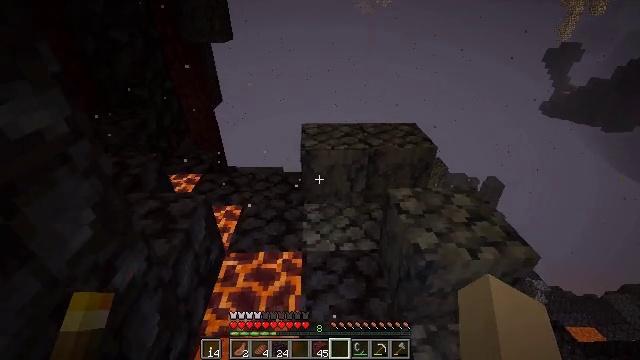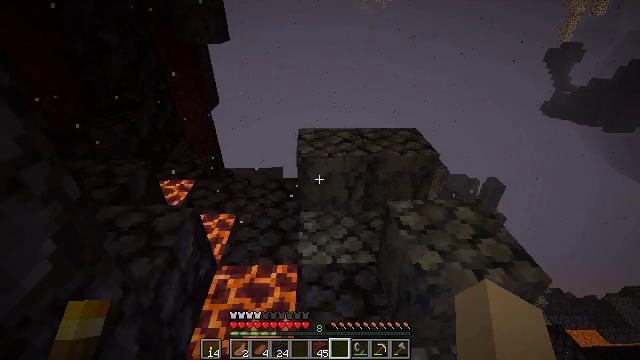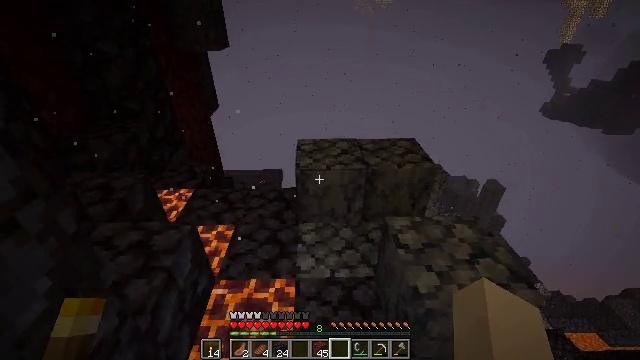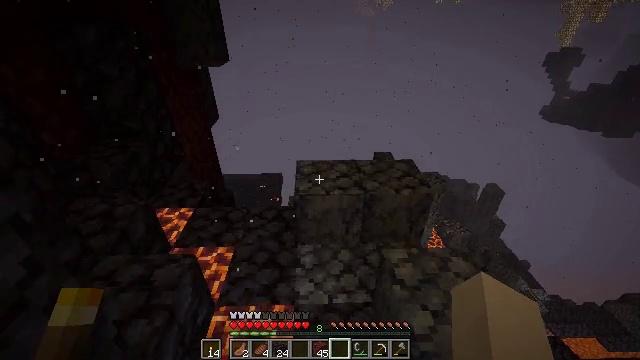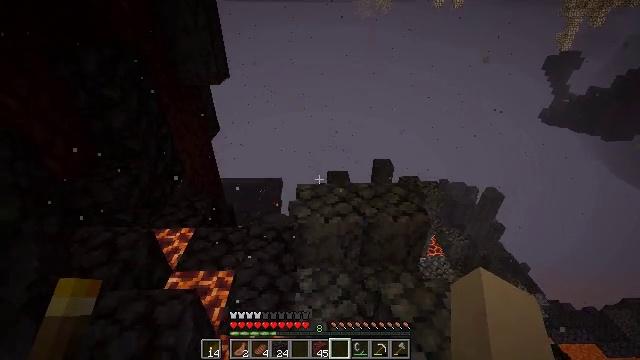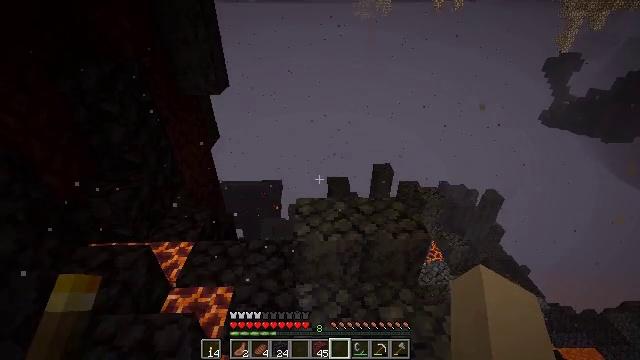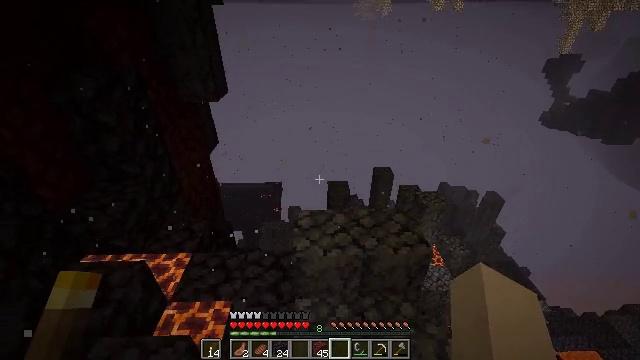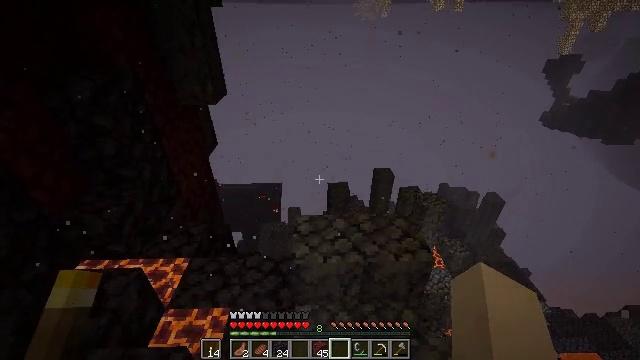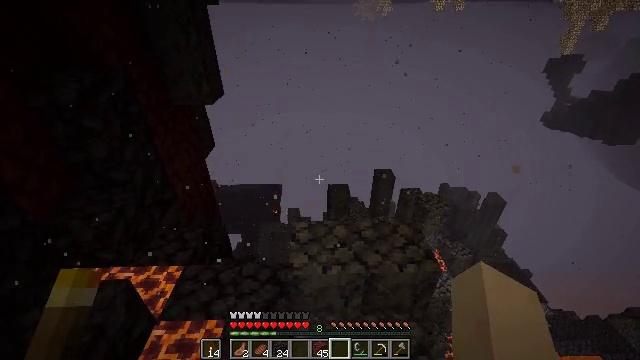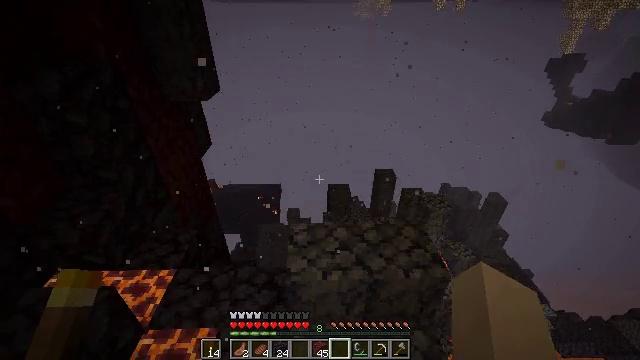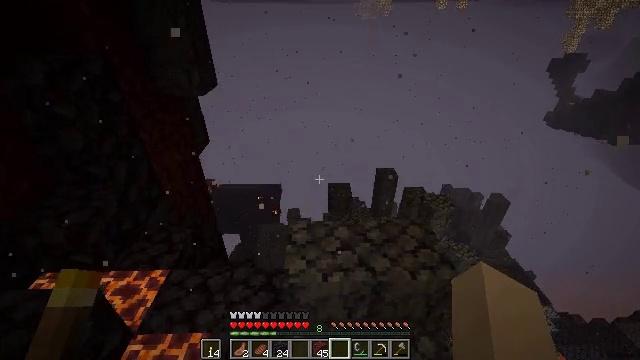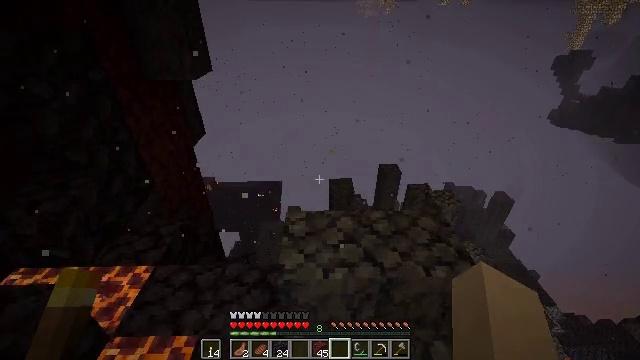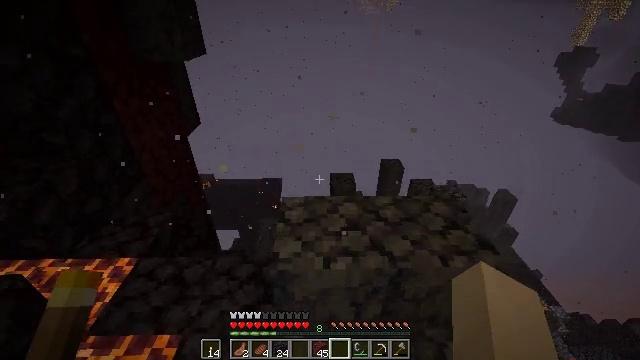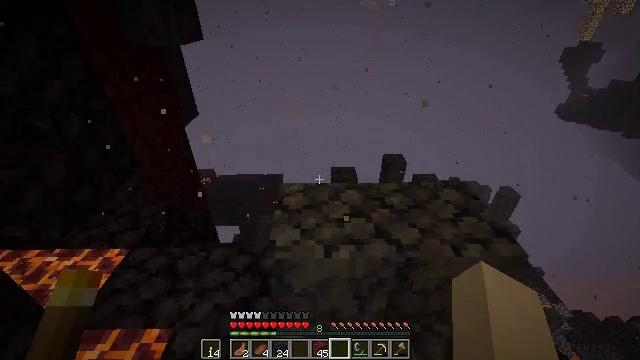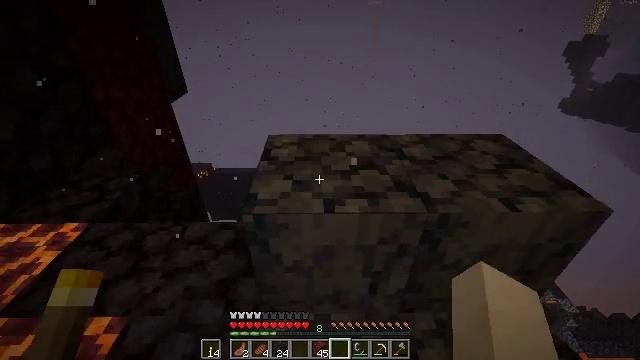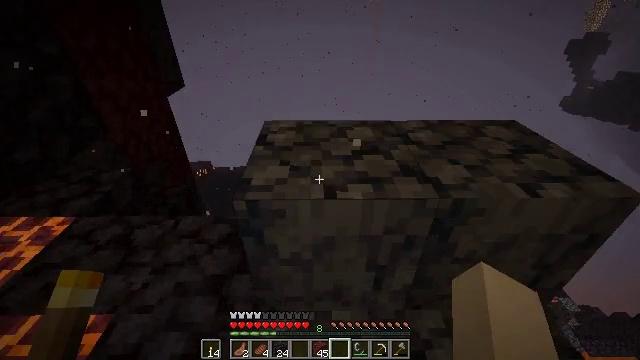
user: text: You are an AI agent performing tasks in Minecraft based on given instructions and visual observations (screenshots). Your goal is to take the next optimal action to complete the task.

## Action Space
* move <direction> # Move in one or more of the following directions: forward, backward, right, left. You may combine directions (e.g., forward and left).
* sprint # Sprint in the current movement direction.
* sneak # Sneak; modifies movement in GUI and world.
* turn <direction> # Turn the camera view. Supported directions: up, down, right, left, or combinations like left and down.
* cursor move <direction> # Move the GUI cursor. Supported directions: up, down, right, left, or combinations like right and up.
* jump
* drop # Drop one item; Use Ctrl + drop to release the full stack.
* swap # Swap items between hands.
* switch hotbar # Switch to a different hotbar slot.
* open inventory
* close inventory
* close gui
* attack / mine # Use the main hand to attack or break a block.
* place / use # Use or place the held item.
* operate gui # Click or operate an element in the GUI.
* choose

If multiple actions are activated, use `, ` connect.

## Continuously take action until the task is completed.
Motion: motion action
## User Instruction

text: Kill a magma cube.
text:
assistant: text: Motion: move forward
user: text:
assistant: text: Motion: move forward, jump
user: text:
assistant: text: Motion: move forward, jump
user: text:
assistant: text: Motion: move forward, jump
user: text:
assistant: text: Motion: move forward
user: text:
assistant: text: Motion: move forward
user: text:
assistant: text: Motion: move forward
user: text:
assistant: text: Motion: move forward
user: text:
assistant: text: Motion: move forward
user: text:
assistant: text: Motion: move forward
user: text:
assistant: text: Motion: move forward
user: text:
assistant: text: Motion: move forward
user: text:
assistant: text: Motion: move forward
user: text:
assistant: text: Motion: move forward
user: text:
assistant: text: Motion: move forward
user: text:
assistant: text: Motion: move forward
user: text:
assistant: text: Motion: move forward and move right
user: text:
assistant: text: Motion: move forward and move right, turn down
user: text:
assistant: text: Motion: move forward, turn down
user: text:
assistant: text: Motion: move forward
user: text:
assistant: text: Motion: no_op
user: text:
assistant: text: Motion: no_op
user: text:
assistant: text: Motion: move forward, jump
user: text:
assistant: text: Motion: move forward, jump
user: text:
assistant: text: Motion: move forward, jump
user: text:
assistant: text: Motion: move forward
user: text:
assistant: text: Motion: move forward
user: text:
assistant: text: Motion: move forward
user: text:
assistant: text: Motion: move forward
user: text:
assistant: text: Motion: no_op